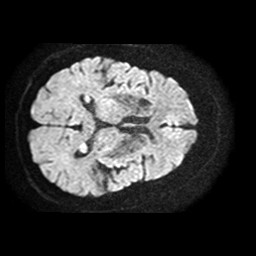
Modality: TRACE
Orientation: axial
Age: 80
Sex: female
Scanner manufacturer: philips
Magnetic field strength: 1.5 T
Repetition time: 3.639 s
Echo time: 0.09255 s